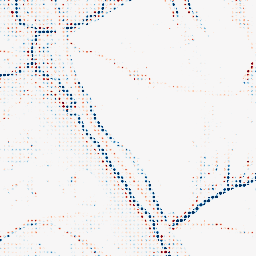
Category: morphological
Decomposition family: morphological_rect
Decomposition parameters: operation: average
width: 5
height: 5
Upsampling method: sinc_blackman
Upsampling parameters: scale: 8
kernel_size: 4
Upsampling scale: 8